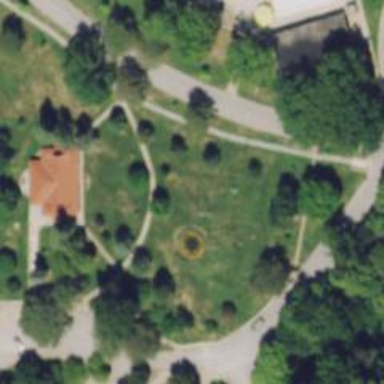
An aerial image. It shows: Memorial featuring statue.